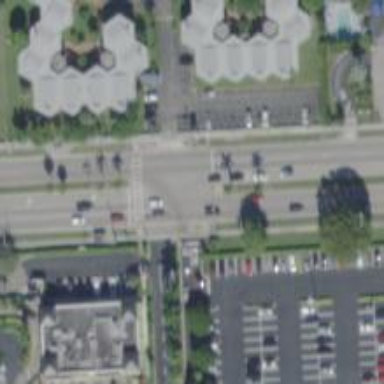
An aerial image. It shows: Marked road crossing.